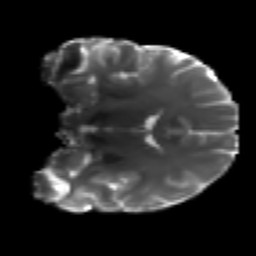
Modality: T2w
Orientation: coronal
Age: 25
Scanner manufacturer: siemens
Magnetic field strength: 3 T
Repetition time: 4.52 s
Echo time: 0.084 s